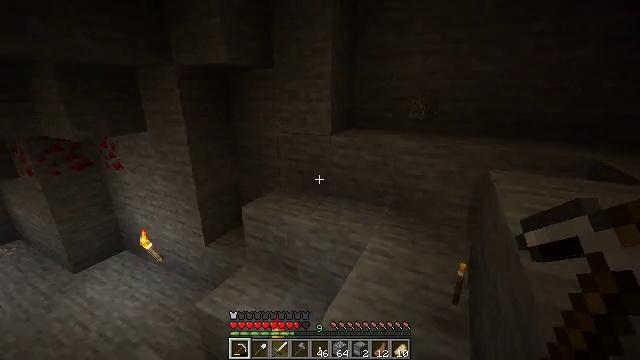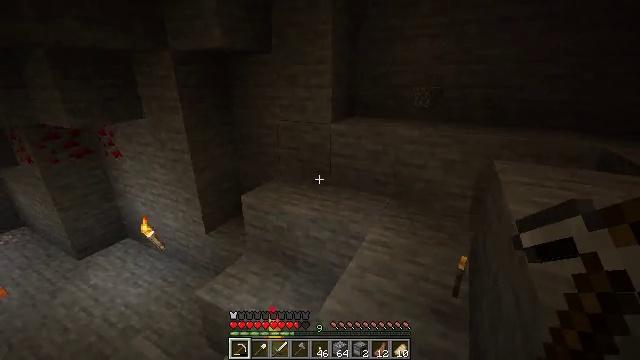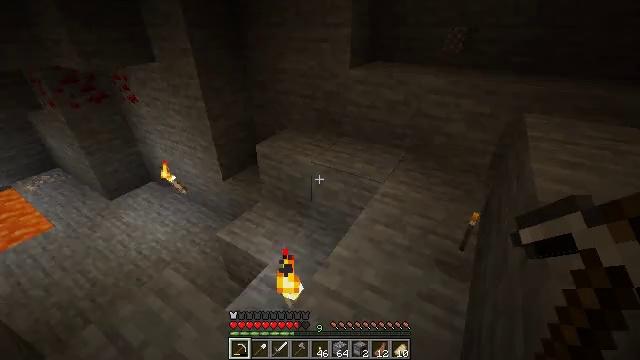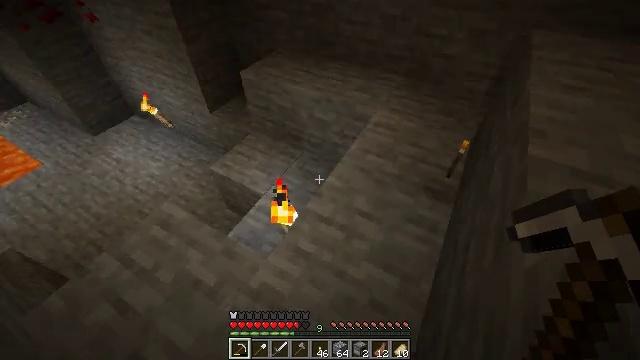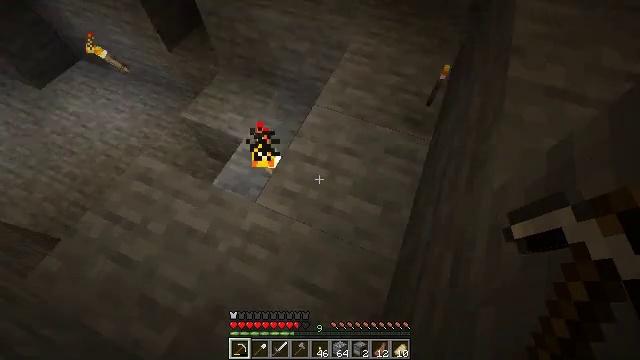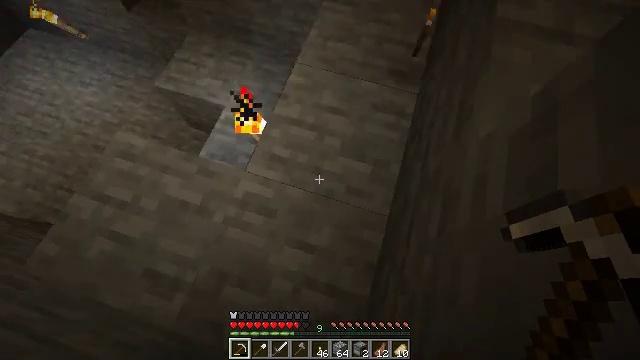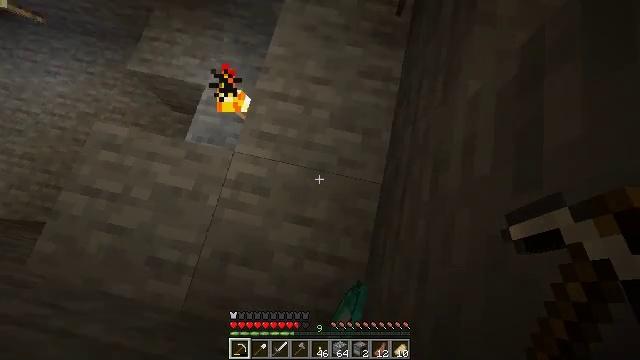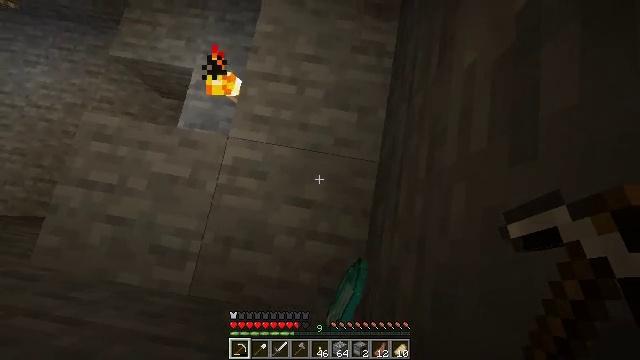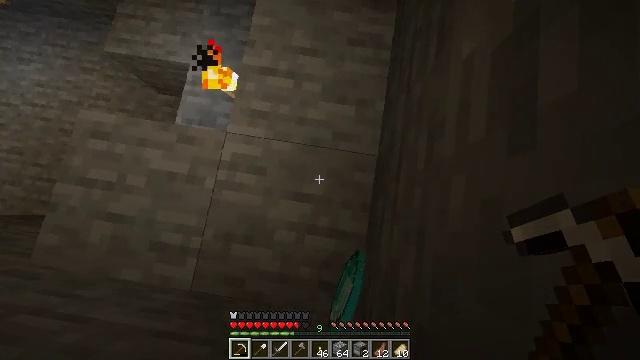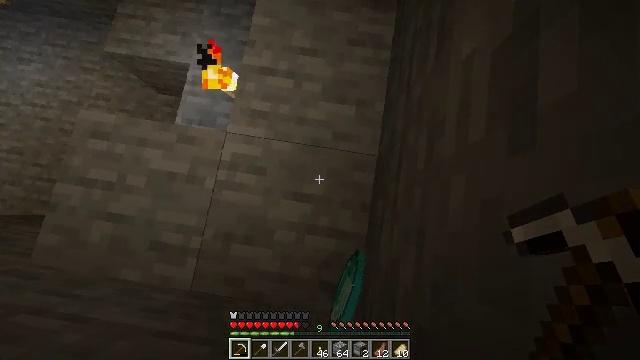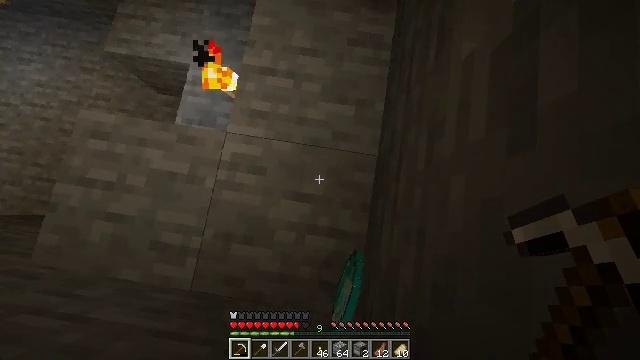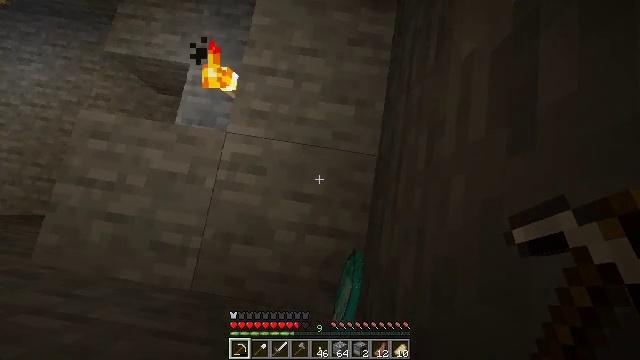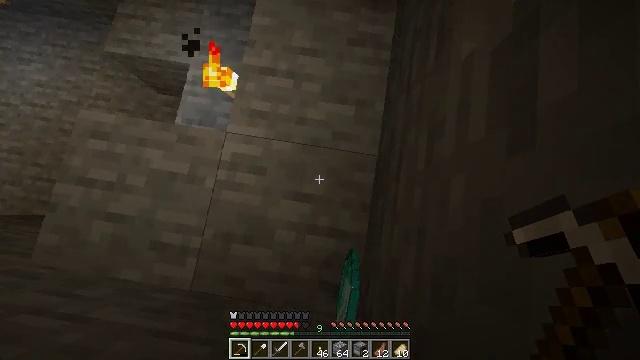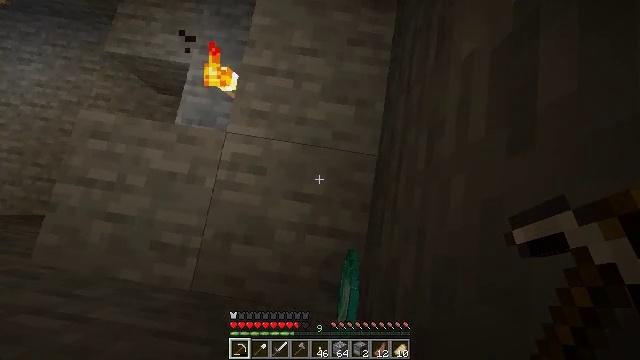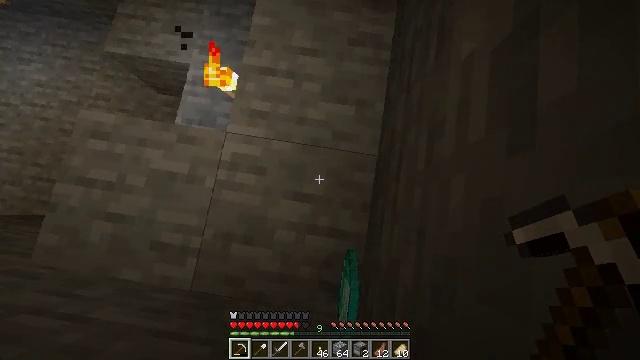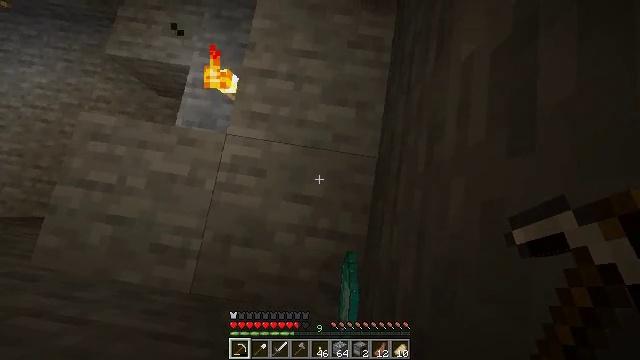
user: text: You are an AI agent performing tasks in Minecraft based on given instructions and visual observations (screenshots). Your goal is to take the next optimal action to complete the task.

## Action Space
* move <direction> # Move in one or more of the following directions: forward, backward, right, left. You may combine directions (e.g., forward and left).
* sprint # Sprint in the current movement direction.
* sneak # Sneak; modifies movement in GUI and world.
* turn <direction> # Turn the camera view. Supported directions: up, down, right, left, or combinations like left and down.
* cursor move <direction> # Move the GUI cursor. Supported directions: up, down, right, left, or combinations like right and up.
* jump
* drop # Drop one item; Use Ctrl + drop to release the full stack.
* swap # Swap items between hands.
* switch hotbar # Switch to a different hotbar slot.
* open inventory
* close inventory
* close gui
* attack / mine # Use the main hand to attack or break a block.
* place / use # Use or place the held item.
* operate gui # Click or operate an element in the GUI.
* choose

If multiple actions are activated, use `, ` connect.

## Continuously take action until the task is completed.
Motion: motion action
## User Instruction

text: Drop a stone shovel.
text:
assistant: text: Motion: turn down
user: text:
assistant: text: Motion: turn left and down
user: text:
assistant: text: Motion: turn right and down
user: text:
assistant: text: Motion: turn right and down
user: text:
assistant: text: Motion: turn right and down
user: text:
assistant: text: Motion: turn right and down
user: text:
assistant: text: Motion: turn right and down
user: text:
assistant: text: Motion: turn down
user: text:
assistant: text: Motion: no_op
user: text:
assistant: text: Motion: no_op
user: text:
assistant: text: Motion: no_op
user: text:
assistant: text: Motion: no_op
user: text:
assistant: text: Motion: no_op
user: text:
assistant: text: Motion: no_op
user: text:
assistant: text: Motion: no_op
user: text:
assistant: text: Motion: turn left and up
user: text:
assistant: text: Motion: turn left and up
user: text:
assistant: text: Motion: turn left and up
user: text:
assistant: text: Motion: turn left and up
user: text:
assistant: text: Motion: turn left and up
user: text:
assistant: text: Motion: turn left and up
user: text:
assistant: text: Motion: turn left and up
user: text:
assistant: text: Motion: turn left and up
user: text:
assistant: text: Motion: turn left and up
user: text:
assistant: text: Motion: turn left and up
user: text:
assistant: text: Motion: turn left and up
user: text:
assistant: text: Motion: turn left and up
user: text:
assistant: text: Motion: turn left and up, open inventory
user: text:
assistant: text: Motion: cursor move right and down, open inventory
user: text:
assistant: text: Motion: open inventory